Question: I installed the OpenCV 2.4.8 Java API to play with the face detection example that is given in the <URL>.
In the example, 'lbpcascade_frontalface.xml' -which is a 'CascadeClassifier'- works OK in detecting the female face image ('lena.png') that they provide. However, when I tried it on this random <URL> faces:

I am quite disappointed because I expected this (with the clear contrasts) to be a very easy image for detecting faces.
Coding in Java, is it possible to improve this classifier to detect all faces in this picture? Or do I need C++ for this?
I looked at <URL> and saw taht it is possible to train your own classifier. But the instructions are in C++. Has anyone done this using Java or is it only doable in C++?
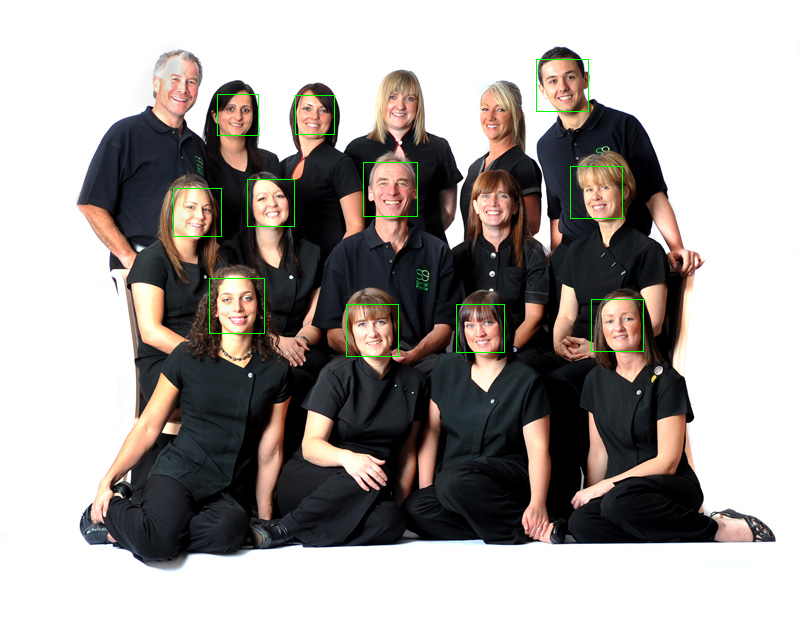
Answer: I have saved your image and this c++ code finds the missing 4 faces as well as all the others (note the different Haar cascade and the minimum size):
'''
Mat im1 = imread("JuVIA.png", CV_LOAD_IMAGE_COLOR);
vector<Rect> faces;
CascadeClassifier cascade( "C:/local/opencv249/sources/data/haarcascades/haarcascade_frontalface_alt2.xml" );
cascade.detectMultiScale( im1, faces, 1.1, 2, 0| CV_HAAR_SCALE_IMAGE, Size(30, 30) );
for( vector<Rect>::const_iterator r = faces.begin(); r != faces.end(); r++ )
cv::rectangle( im1, *r, CV_RGB(255,0,0) );
imshow("in", im1);
imwrite( "miss4.png", im1);
waitKey();
'''